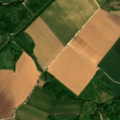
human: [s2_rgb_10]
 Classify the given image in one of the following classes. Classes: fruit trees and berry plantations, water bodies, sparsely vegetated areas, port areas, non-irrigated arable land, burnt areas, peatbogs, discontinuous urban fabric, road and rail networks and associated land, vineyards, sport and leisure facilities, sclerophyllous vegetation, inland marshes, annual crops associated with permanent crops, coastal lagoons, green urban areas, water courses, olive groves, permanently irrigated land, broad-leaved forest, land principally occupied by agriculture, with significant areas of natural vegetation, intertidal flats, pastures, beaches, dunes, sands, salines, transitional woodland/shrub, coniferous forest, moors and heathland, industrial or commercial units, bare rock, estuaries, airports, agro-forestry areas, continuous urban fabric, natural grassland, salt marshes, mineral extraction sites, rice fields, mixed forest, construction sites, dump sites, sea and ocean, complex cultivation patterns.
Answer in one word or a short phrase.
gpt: sport and leisure facilities, non-irrigated arable land, land principally occupied by agriculture, with significant areas of natural vegetation, broad-leaved forest